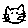
Label: cat